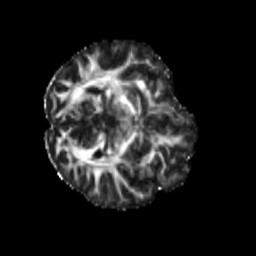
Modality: FA
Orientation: axial
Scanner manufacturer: siemens
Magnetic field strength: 3 T
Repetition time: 4 s
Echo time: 0.0594 s